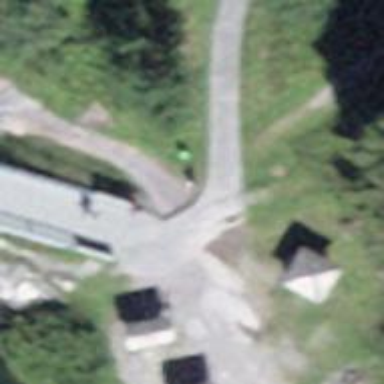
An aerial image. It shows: Concrete path.